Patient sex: M
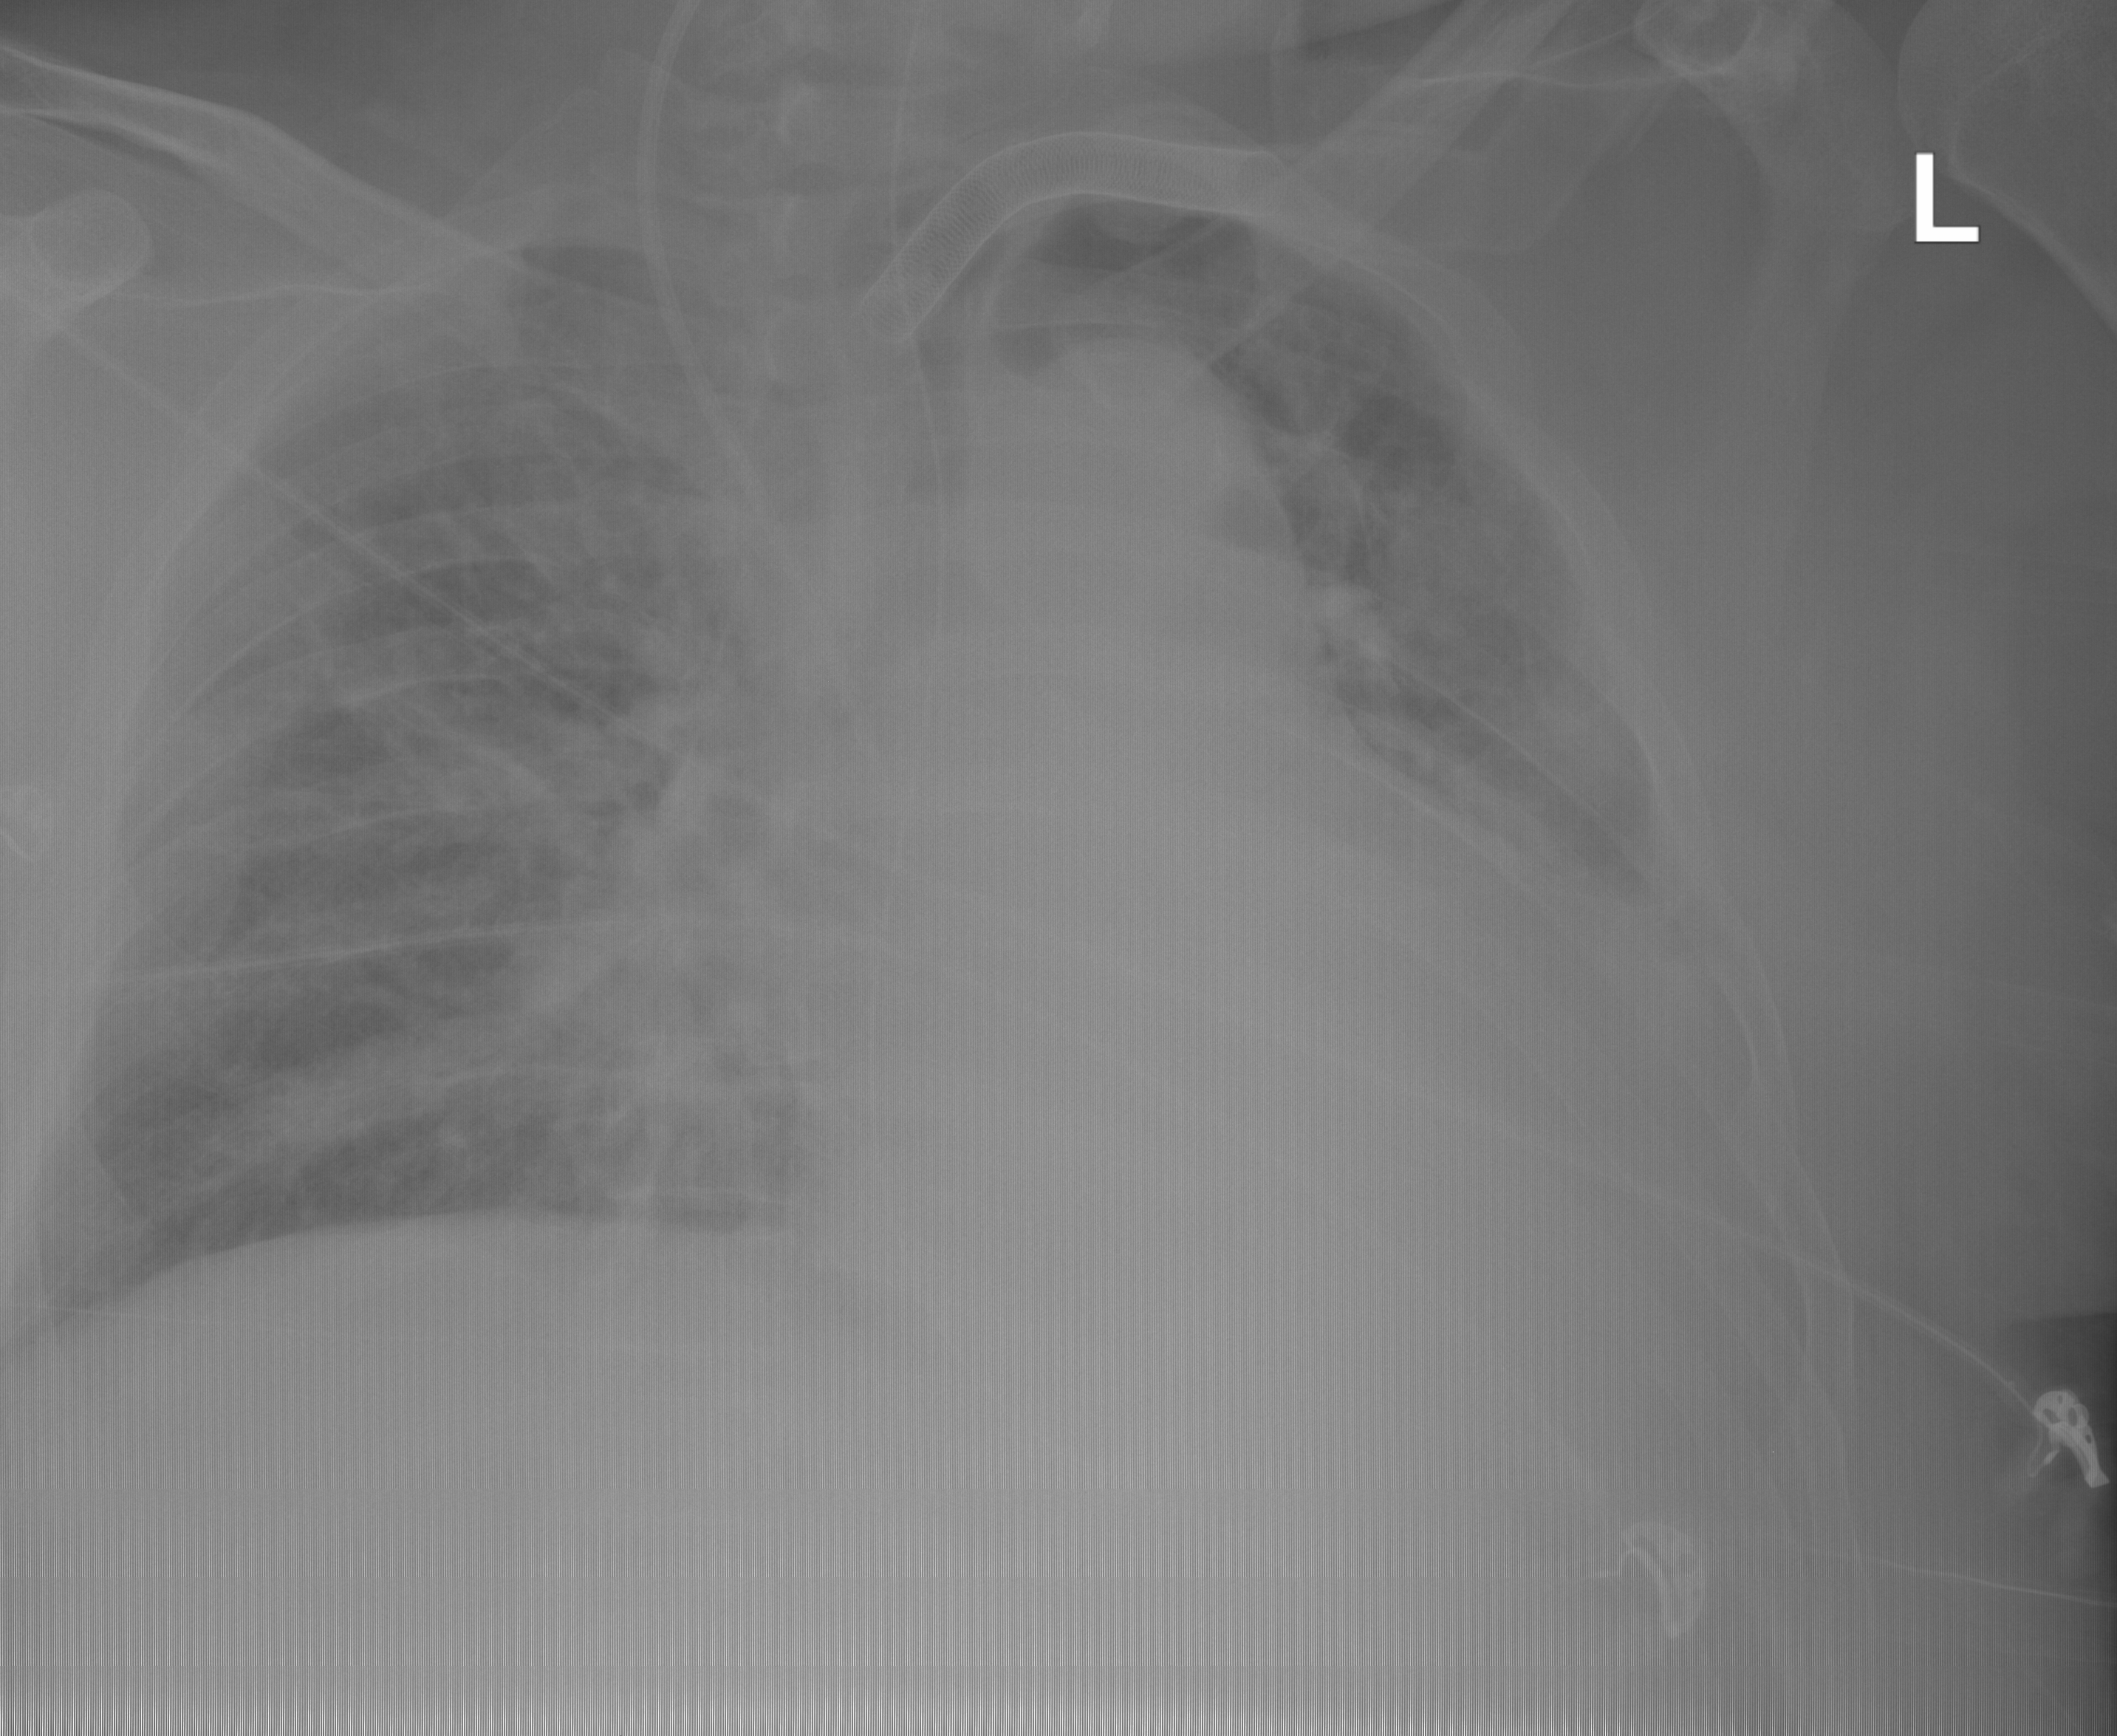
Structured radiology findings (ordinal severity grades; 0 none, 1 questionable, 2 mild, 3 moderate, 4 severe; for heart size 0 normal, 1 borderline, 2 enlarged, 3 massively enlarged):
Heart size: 2
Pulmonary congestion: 3
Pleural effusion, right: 0
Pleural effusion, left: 2
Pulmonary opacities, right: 0
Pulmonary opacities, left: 0
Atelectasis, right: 0
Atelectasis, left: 2